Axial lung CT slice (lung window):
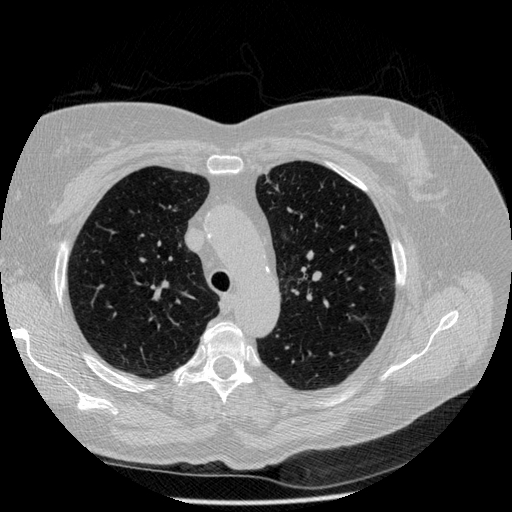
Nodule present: no